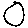
Label: circle